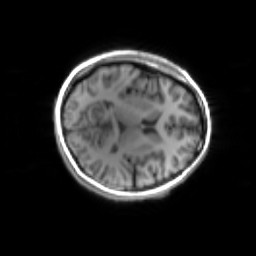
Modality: inplaneT1
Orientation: axial
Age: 22
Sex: female
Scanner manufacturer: siemens
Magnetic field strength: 3 T
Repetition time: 1.2 s
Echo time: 0.00251 s